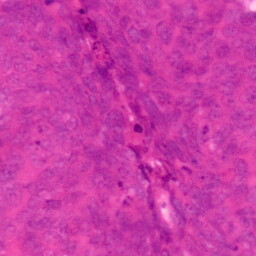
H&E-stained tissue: Colon